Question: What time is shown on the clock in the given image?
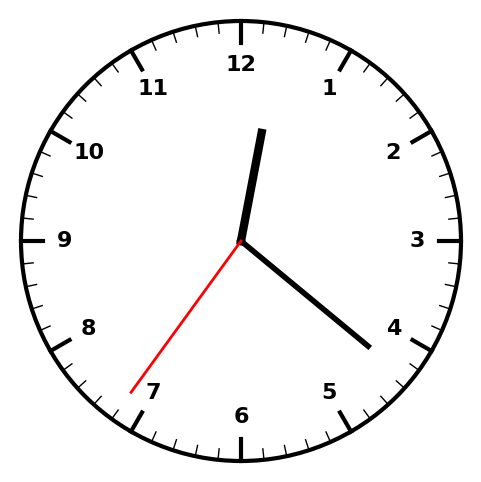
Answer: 12:21:36